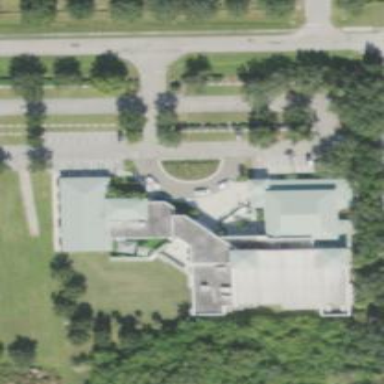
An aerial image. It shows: Building that serves as place of worship.